Aerial crown-view tile of a tropical tree (Barro Colorado Island, Panama), acquired 20250414:
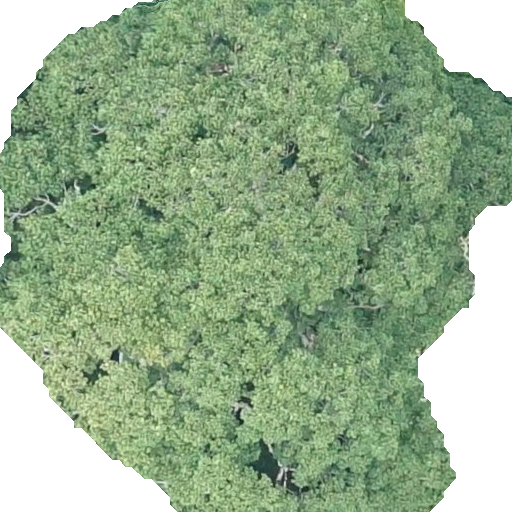
Species: Sterculia apetala
GBIF accepted scientific name: Sterculia apetala
Crown area: 352.788 m²